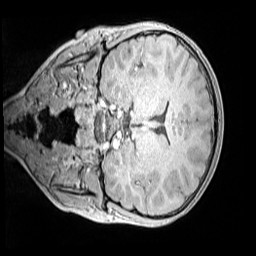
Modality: MP2RAGE
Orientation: coronal
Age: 11
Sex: female
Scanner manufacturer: siemens
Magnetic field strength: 3 T
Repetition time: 4 s
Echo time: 0.00299 s